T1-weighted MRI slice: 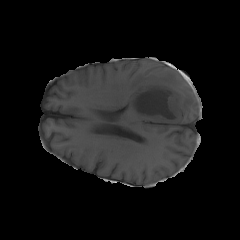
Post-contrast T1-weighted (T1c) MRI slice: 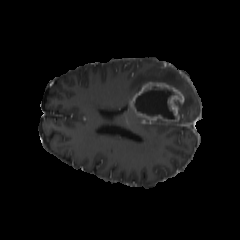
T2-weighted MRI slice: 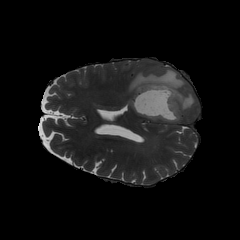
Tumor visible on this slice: yes